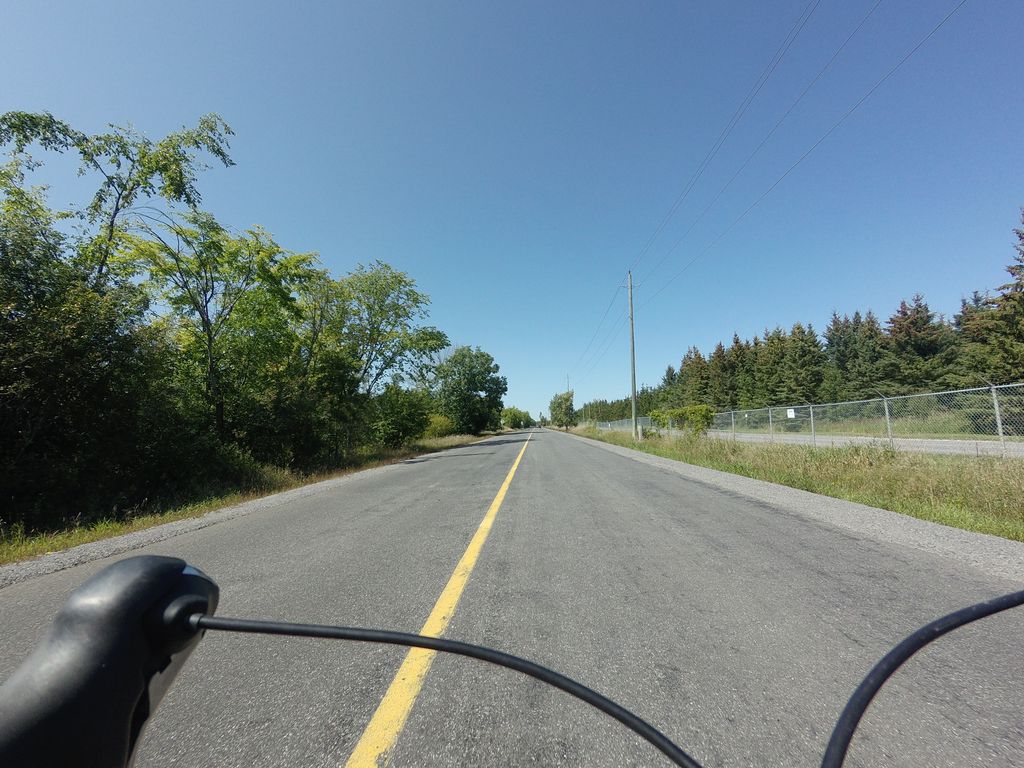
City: ottawa-gatineau